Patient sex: F
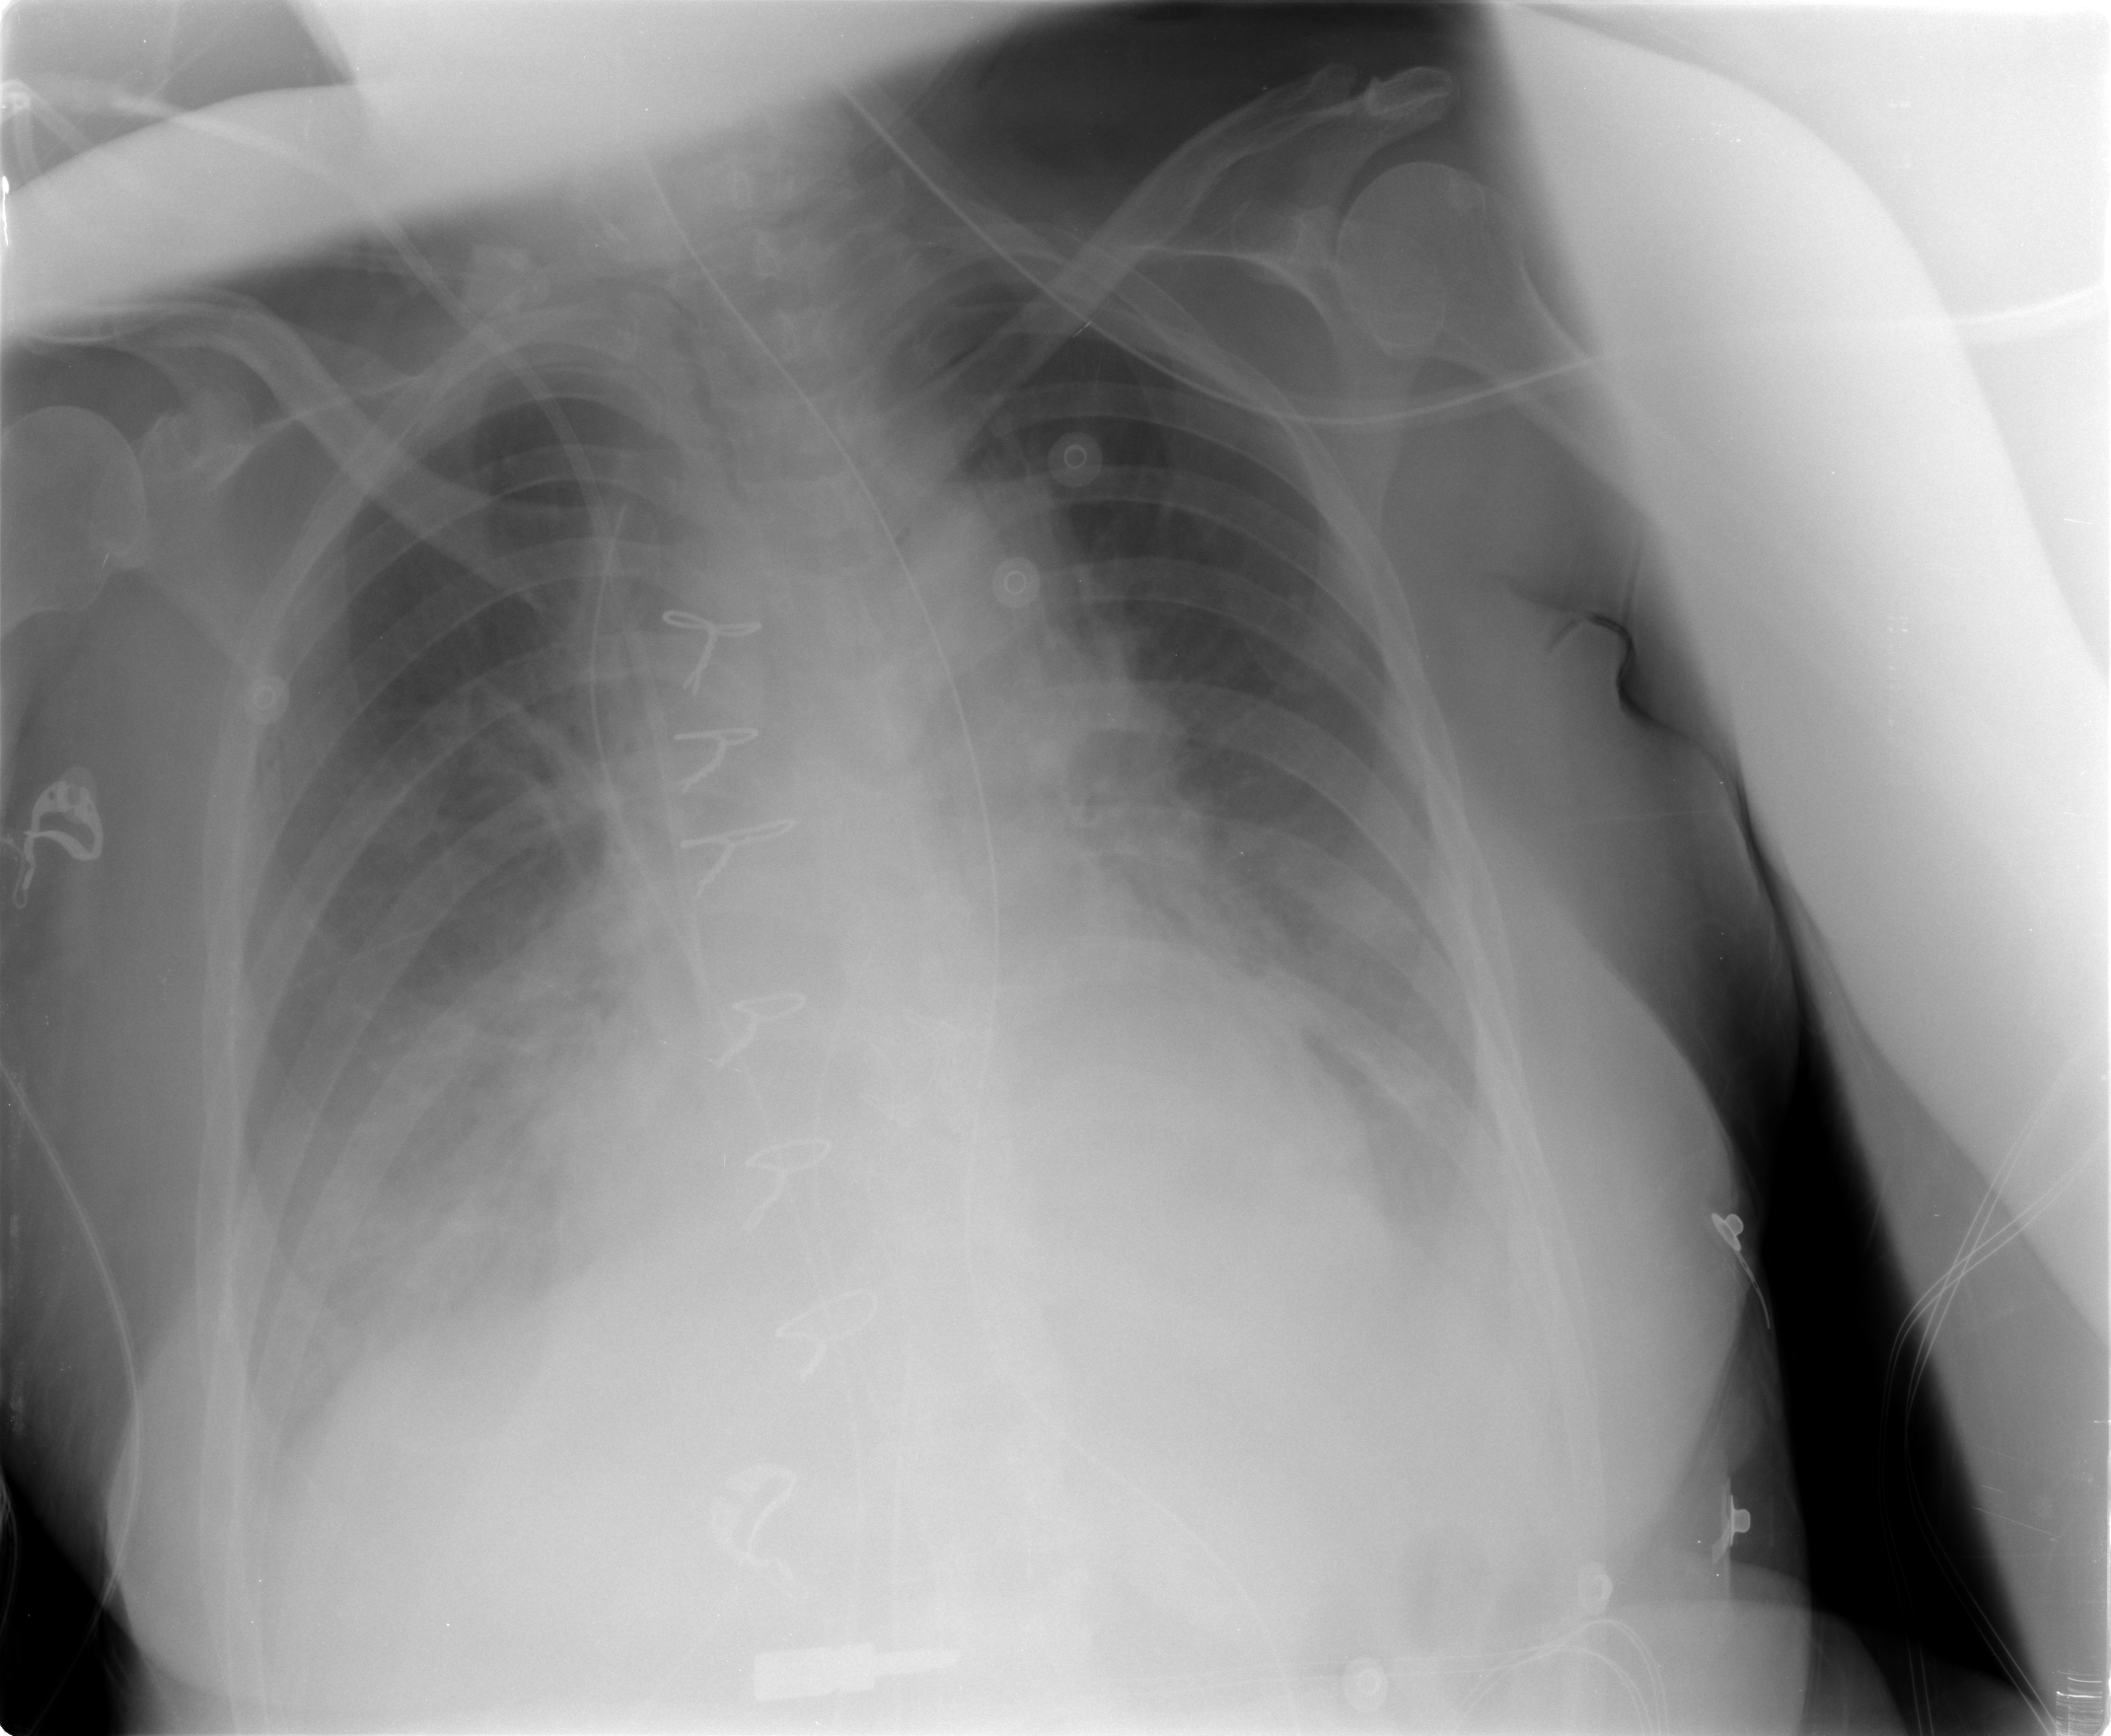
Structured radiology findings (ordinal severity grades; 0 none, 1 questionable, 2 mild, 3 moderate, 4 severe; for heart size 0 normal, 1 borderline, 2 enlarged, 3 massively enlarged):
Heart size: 0
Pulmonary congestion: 3
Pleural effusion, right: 2
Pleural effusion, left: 2
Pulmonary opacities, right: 2
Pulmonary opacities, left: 2
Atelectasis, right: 2
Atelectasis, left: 2